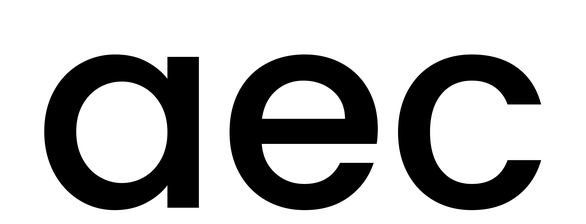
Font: Poppins-Medium